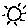
Label: sun